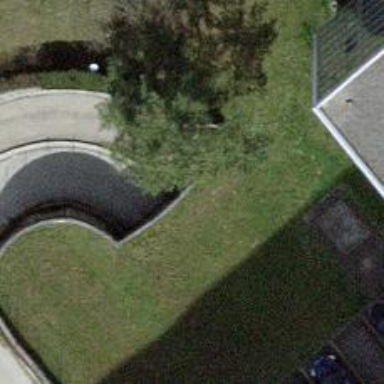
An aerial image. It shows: Driveway tunnel.